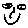
Label: smiley face